Question: I am trying to use an output server as an input. I made up this app for showing what I want. In this example the user will enter two parameters, the number of rows and columns. The app is going to build a matrix with normal random values. The output is the Diagonal of the Matrix.

Can I use that diagonal values as a ? I have been seeking information about it, but I have not been lucky. Thanks.
'''
library(shiny)
library(DT)
ui <- fluidPage(
# Application title
titlePanel("Test app"),
# Sidebar with a slider input for number rows and columns
sidebarLayout(
sidebarPanel(
numericInput(inputId = "Rows", label = "Enter the rows number",
value = 10, min = 5),
numericInput(inputId = "Columns", label = "Enter the columns number",
value = 5, min = 5)
),
# Show a DT table of the diagonal of matrix
mainPanel(
DTOutput("dt1")
)
)
)
# Define server logic required to build a table
server <- function(input, output) {
my_fun <- reactive({
datos <- round(rnorm(input$Rows*input$Columns, mean = 48, sd = 1.5), 2)
M <- matrix(data = datos, ncol = input$Columns, nrow = input$Rows, byrow = FALSE)
list(diag = as.data.frame(diag(M)))
})
output$dt1 <- renderDT({
my_diag <- my_fun()$diag
datatable(my_diag, rownames = FALSE
, caption = 'Table 1: This is a simple caption for the table.')
})
}
# Run the application
shinyApp(ui = ui, server = server)
'''
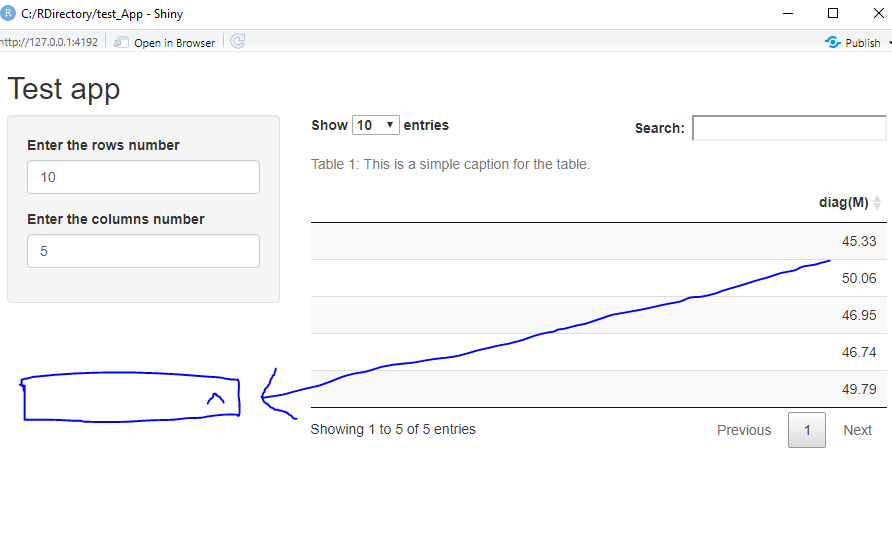
Answer: Sure, 'updateSelectInput' can be used to update the choices of a dropdown / selectInput.
Here it is in action:
'''
updateSelectInput(session, inputId = 'Dropdown', label = "Select a Value:", choices = my_diag)
'''
Here the full code:
'''
library(shiny)
library(DT)
ui <- fluidPage(
# Application title
titlePanel("Test app"),
# Sidebar with a slider input for number rows and columns
sidebarLayout(
sidebarPanel(
numericInput(inputId = "Rows", label = "Enter the rows number",
value = 10, min = 5),
numericInput(inputId = "Columns", label = "Enter the columns number",
value = 5, min = 5),
selectInput(inputId = "Dropdown", "Select a Value", choices = "")
),
# Show a DT table of the diagonal of matrix
mainPanel(
DTOutput("dt1")
)
)
)
# Define server logic required to build a table
server <- function(input, output, session) {
my_fun <- reactive({
datos <- round(rnorm(input$Rows*input$Columns, mean = 48, sd = 1.5), 2)
M <- matrix(data = datos, ncol = input$Columns, nrow = input$Rows, byrow = FALSE)
list(diag = as.data.frame(diag(M)))
})
output$dt1 <- renderDT({
my_diag <- my_fun()$diag
updateSelectInput(session, inputId = 'Dropdown', label = "Select a Value:", choices = my_diag)
datatable(my_diag, rownames = FALSE
, caption = 'Table 1: This is a simple caption for the table.')
})
}
# Run the application
shinyApp(ui = ui, server = server)
'''